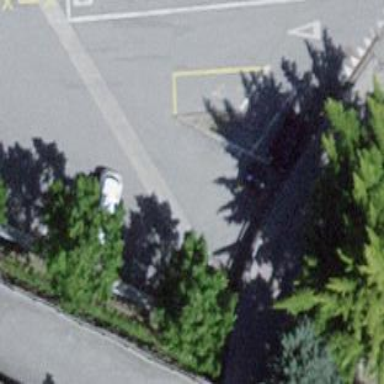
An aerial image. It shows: Parking area with surface.